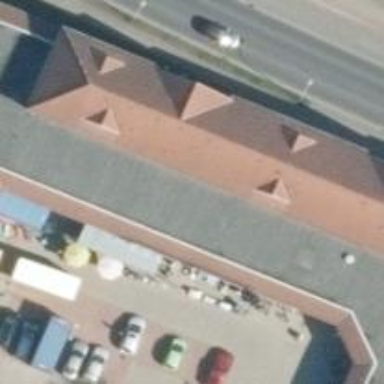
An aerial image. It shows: Furniture shop.